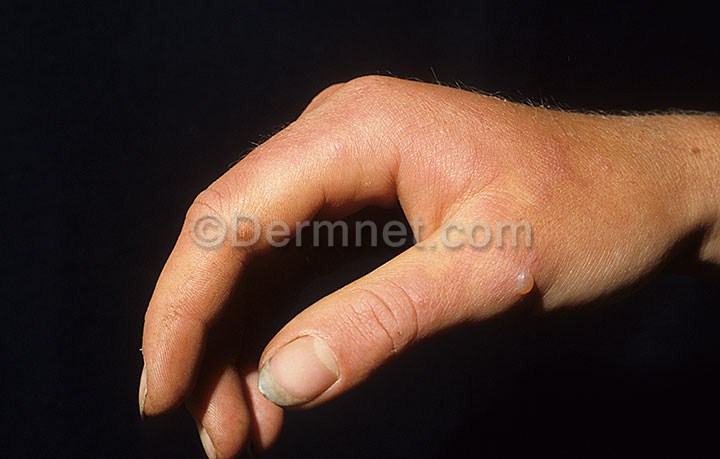
Disease: Light Diseases and Disorders of Pigmentation